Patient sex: F
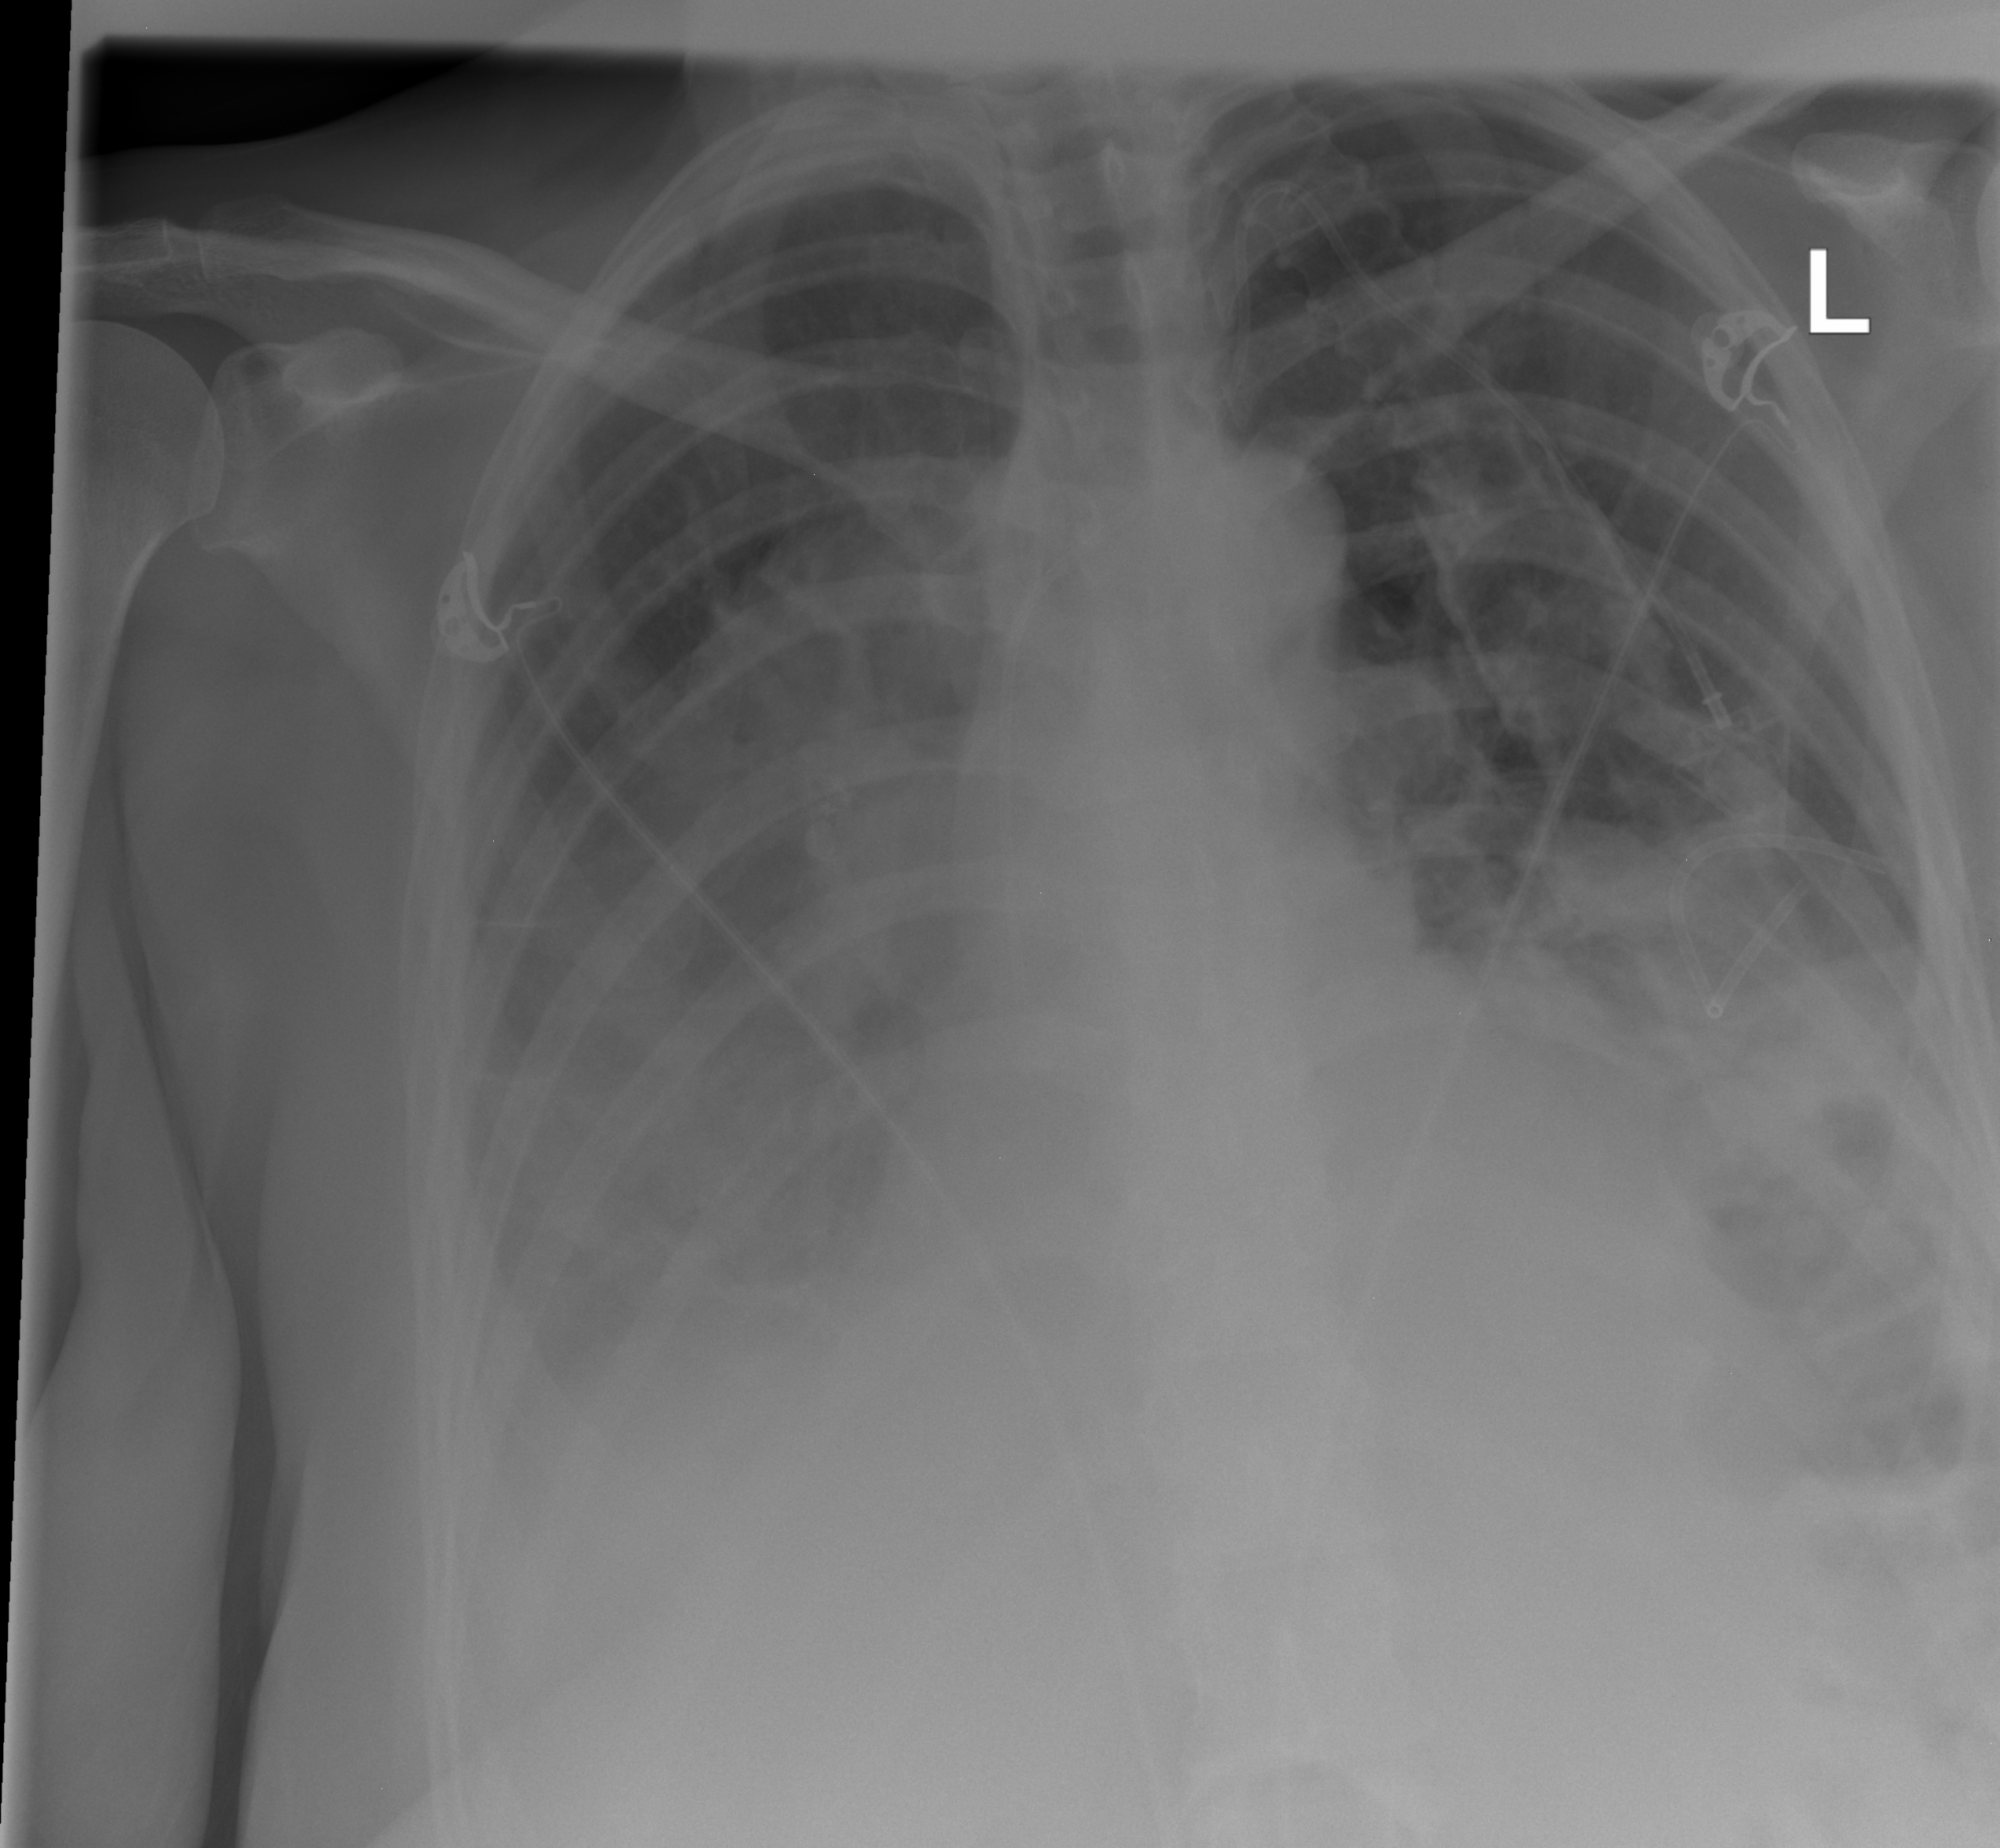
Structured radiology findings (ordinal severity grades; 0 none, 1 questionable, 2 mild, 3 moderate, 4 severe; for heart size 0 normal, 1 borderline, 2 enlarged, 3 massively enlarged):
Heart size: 0
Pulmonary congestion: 0
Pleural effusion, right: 2
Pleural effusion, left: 2
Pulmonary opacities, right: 2
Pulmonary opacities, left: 0
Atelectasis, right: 3
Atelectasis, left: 2